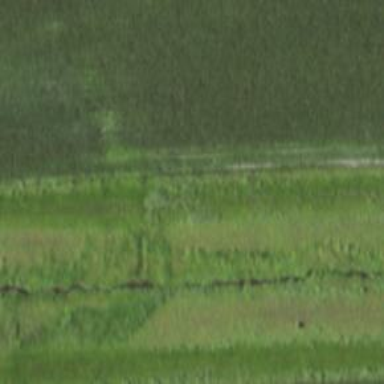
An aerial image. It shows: Levee embankment.